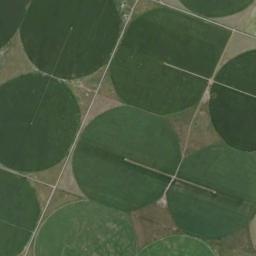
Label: circular_farmland